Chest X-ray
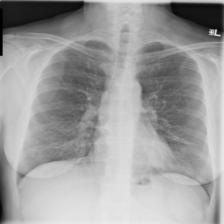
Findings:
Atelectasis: positive
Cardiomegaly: negative
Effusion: negative
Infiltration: negative
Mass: negative
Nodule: negative
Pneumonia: negative
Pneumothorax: negative
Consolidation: negative
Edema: negative
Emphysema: negative
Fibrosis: negative
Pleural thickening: negative
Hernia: negative